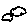
Label: cloud